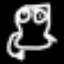
Label: frog